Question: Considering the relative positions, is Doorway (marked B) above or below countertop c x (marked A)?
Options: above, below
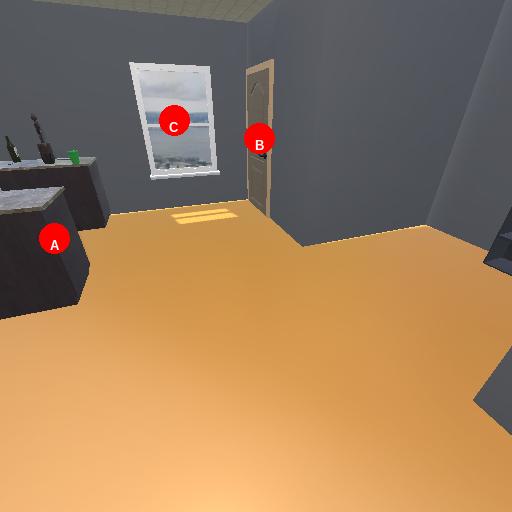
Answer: above